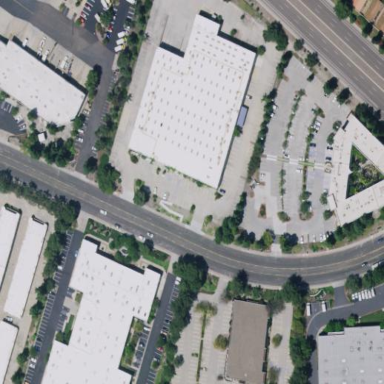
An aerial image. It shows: Industrial building.